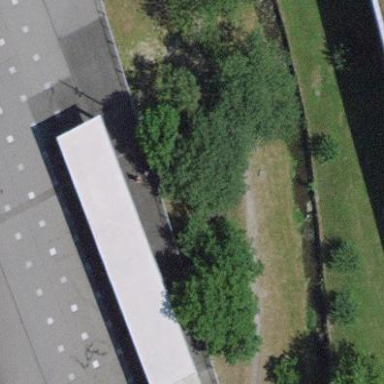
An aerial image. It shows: Sheltered building.